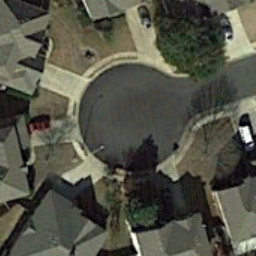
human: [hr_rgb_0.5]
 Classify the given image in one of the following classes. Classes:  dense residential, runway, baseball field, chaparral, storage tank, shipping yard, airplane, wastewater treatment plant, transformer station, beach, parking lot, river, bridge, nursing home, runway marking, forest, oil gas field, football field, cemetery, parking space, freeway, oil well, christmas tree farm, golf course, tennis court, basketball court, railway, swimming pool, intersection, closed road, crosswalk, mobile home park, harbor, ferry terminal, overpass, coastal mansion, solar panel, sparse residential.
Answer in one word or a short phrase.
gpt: closed road